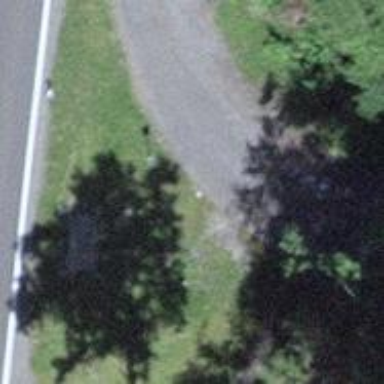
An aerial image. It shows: Gravel track with grade 3 tracktype.